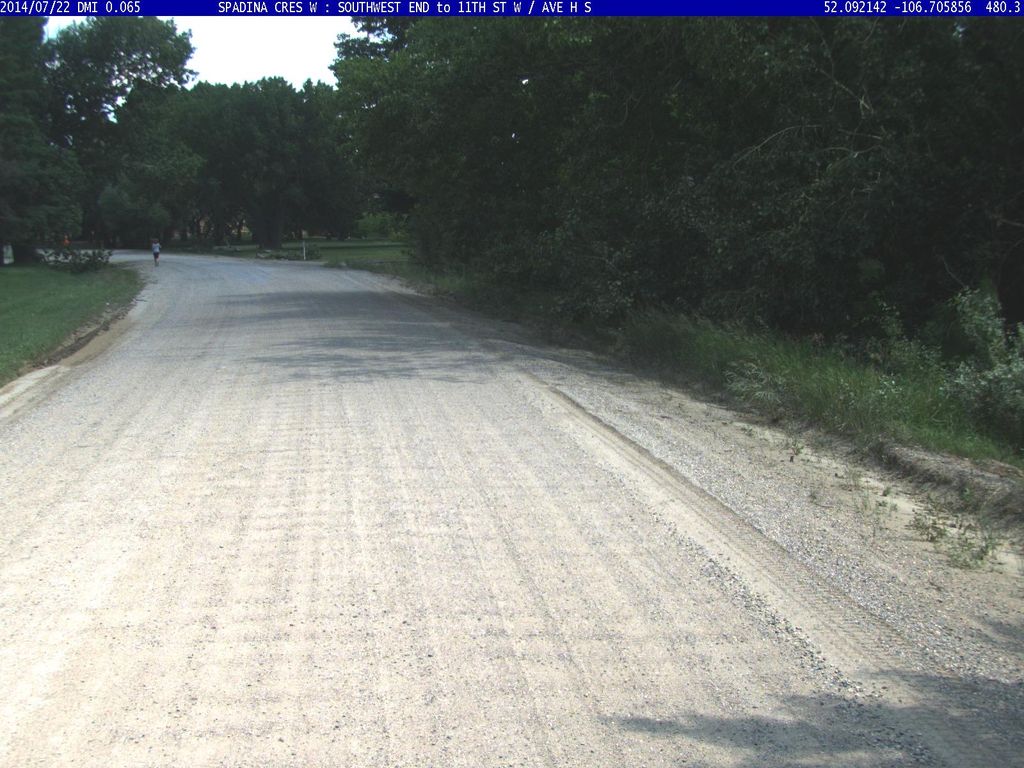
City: saskatoon